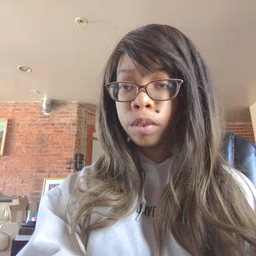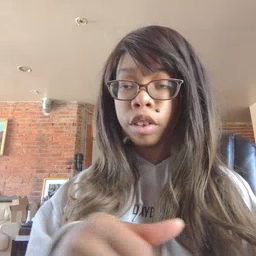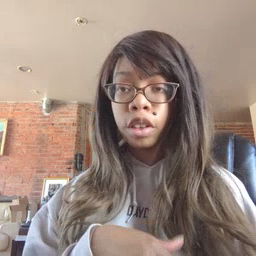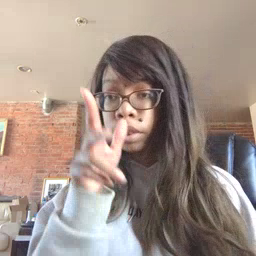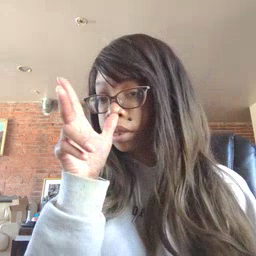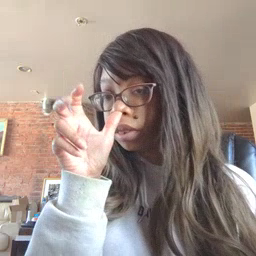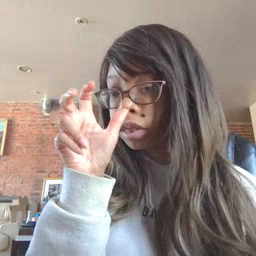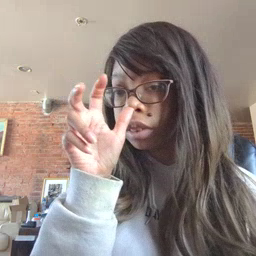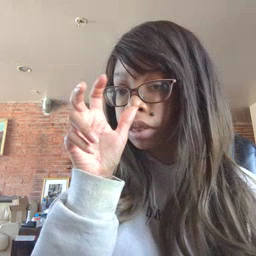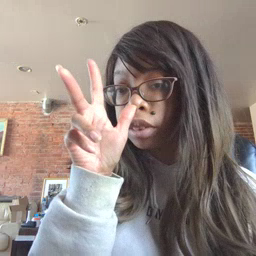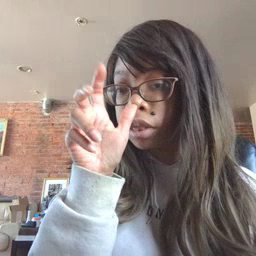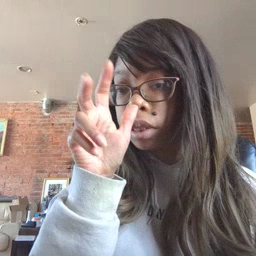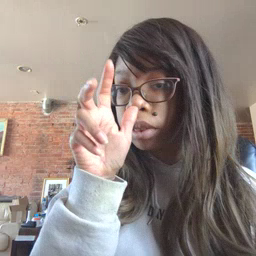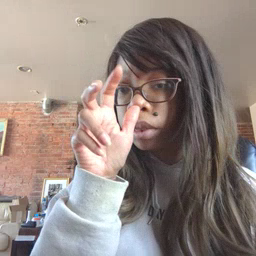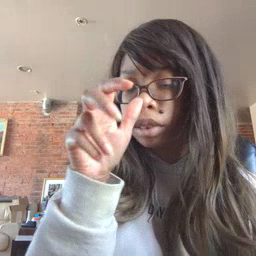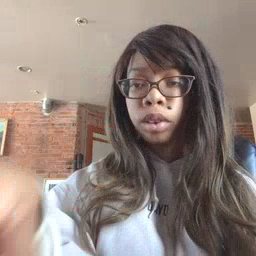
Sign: bug